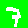
Digit: 7